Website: home-depot
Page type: review-order
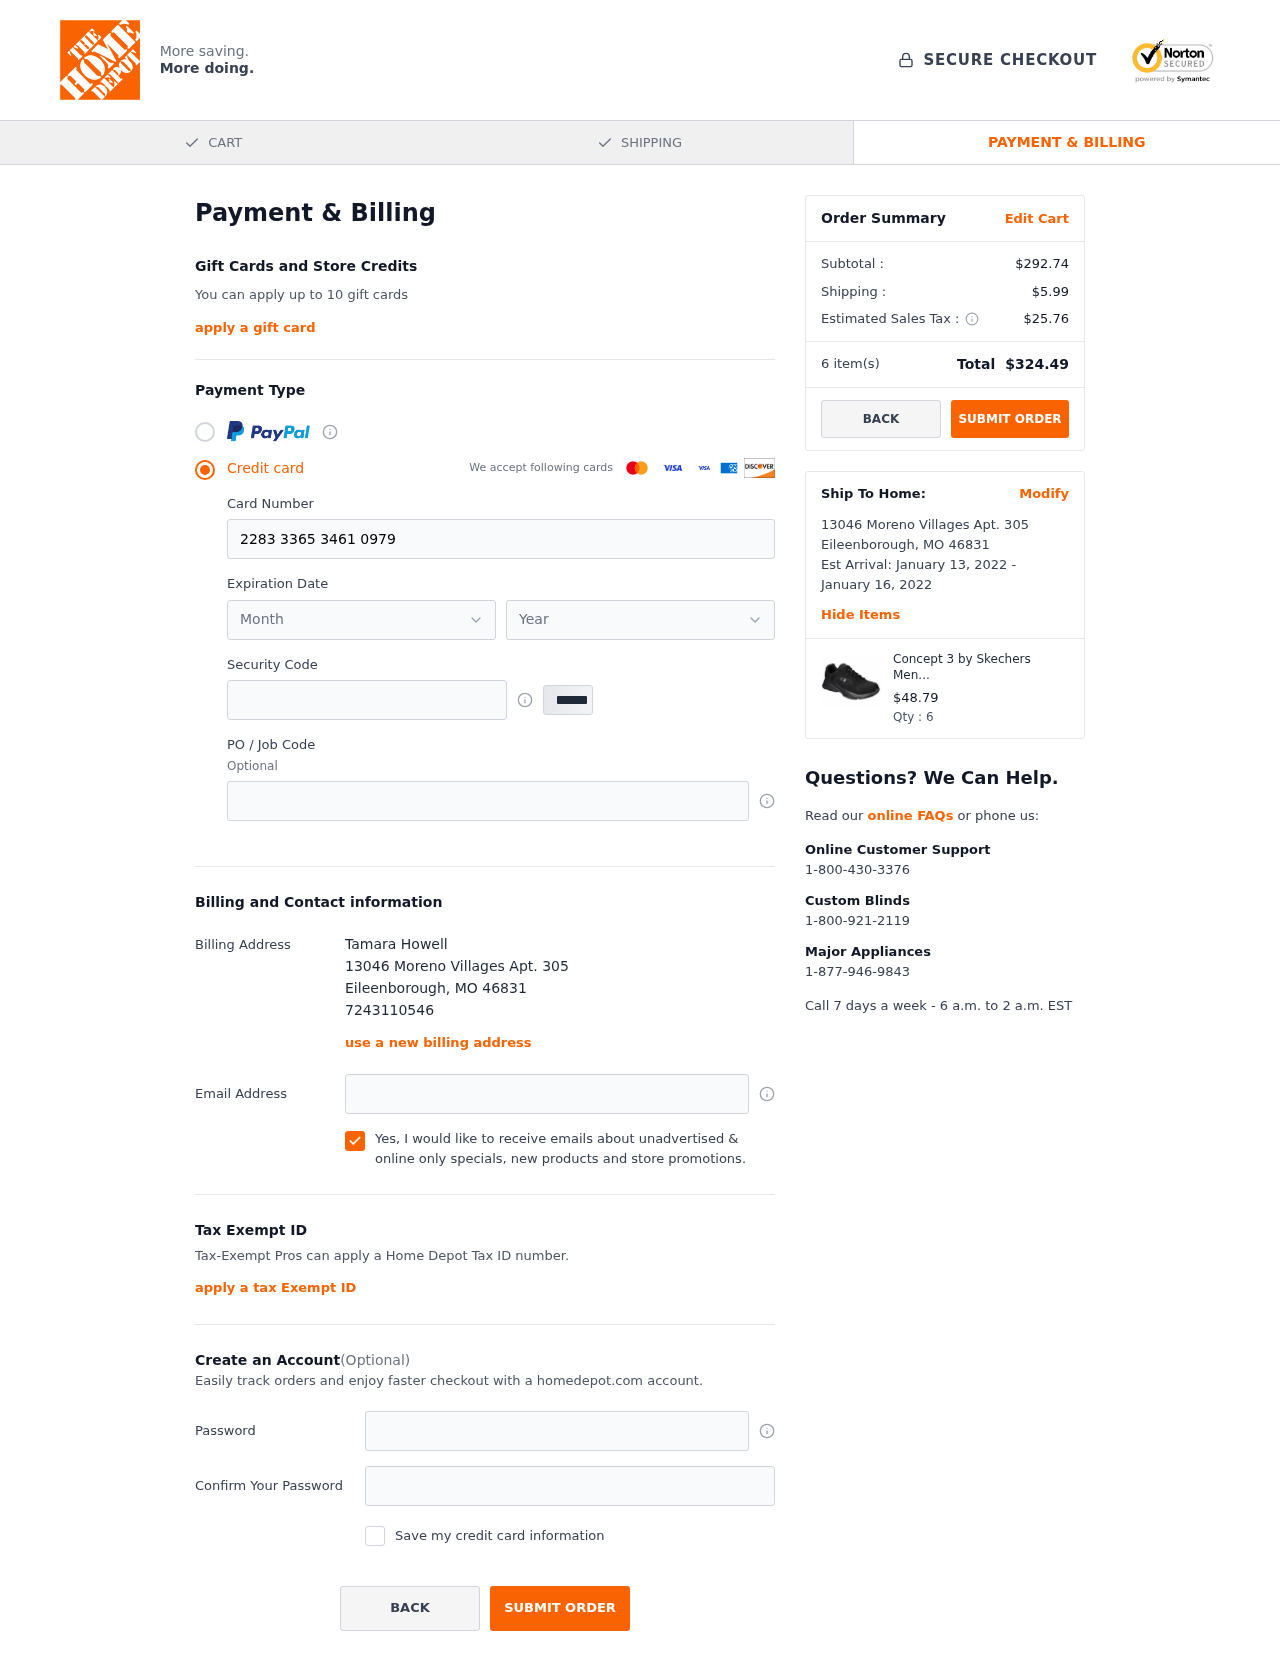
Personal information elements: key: PII_CARD_EXPIRY_MONTH
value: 03
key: PII_CARD_EXPIRY_YEAR
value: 26
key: PII_CITY
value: Eileenborough
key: PII_FULLNAME
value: Tamara Howell
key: PII_PHONE
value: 7243110546
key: PII_POSTCODE
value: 46831
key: PII_STATE_ABBR
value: MO
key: PII_STREET
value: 13046 Moreno Villages Apt. 305
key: PII_CARD_NUMBER
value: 2283 3365 3461 0979
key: PII_CARD_CVV
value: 966
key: PII_JOB_CODE
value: WO-285546
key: PII_EMAIL
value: tamara.howell@hotmail.com
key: PII_POSTCODE_FULL
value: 46831
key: PII_POSTCODE_NUMERIC
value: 46831
Product elements: key: PRODUCT1_NAME
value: Concept 3 by Skechers Men's Arizin Lace-up Sneaker,Black,10.5 Medium US
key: PRODUCT1_PRICE
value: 48.79
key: PRODUCT1_QUANTITY
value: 6
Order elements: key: ORDER_SUBTOTAL
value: $292.74
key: ORDER_SHIPPING_COST
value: $5.99
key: ORDER_TAX
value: $25.76
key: ORDER_NUM_ITEMS
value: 6
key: ORDER_TOTAL
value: $324.49
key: ORDER_SHIPPING_DATE
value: January 13, 2022
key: ORDER_DELIVERY_DATE
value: January 16, 2022